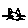
Label: cat